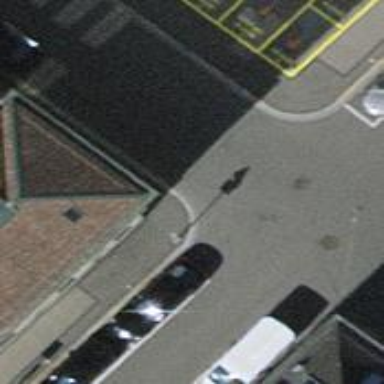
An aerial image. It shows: Kerb barrier.